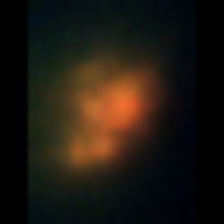
Taxon: Unknown_detritus
Group: Unknown